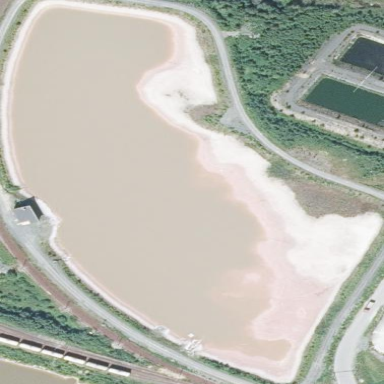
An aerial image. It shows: Reservoir of natural water.